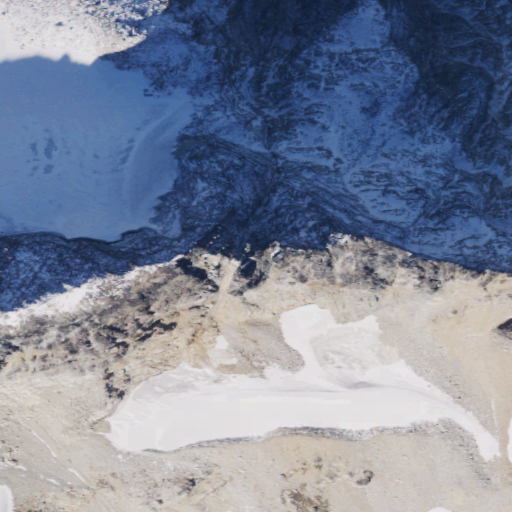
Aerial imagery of mountain in Washington named Storm King containing barren land and snow